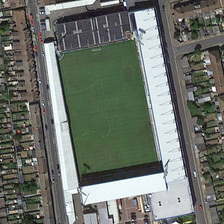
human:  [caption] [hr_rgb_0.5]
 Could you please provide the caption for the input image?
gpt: the stadium is surrounded by many dense neat buildings .

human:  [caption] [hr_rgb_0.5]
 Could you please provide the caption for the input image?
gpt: many buildings are around a large stadium .

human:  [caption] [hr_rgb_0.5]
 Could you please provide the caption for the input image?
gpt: many buildings are around a large stadium .

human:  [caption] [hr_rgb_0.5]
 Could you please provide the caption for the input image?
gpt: in the middle of the white stadium is a green field .

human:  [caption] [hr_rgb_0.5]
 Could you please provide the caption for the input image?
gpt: in the middle of the white stadium is a green field .